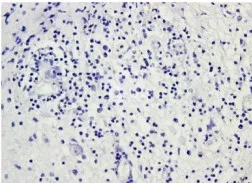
Histopathology and immunohistochemistry manifestations of hypothalamitis in patient No. CD20.
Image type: pathology (immunostaining)